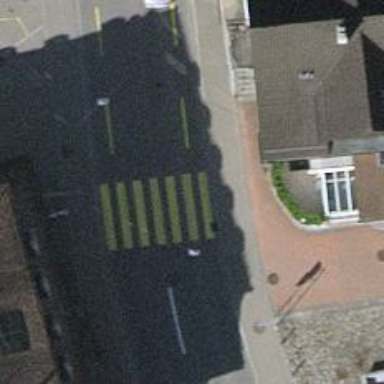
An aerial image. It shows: Kerb serving as barrier.